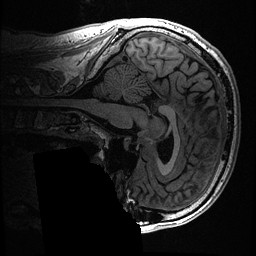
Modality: T1w
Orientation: sagittal
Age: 36
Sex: male
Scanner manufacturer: ge
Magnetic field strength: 3 T
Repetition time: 0.006952 s
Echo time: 0.00292 s